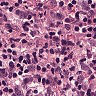
Metastatic tissue present: yes